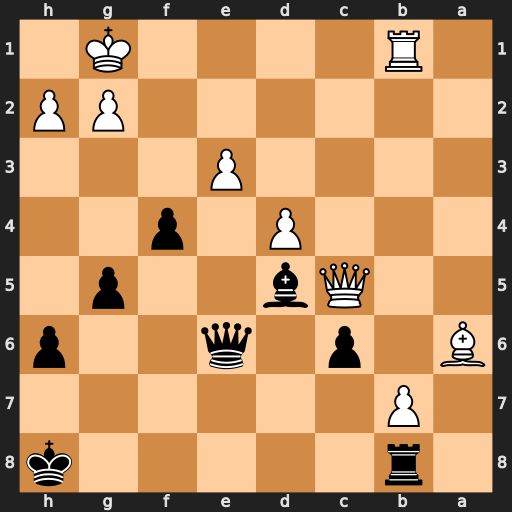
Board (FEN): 1r5k/1P6/B1p1q2p/2Qb2p1/3P1p2/4P3/6PP/1R4K1
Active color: b
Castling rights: -
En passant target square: -
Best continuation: Qxe3+ Kf1 f3 g3 Qd2 Qd6 Qg2+